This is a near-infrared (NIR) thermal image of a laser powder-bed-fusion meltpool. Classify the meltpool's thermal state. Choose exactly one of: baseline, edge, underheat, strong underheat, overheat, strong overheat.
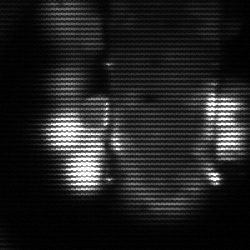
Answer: strong underheat